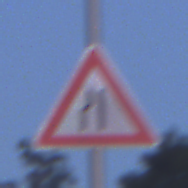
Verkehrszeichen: EinseitigVerengteFahrbahnLinks
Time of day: SunriseSunset
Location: Outdoor (Nature)
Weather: Clear
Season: NotSpecified
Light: Natural